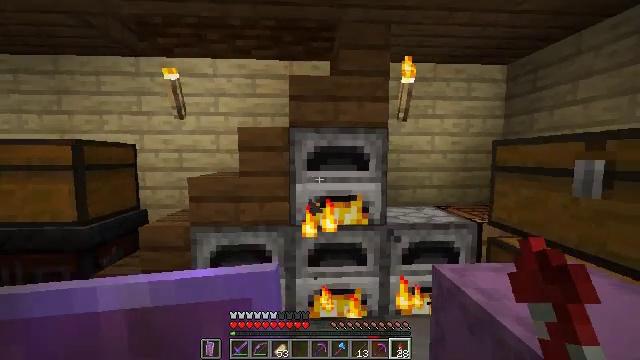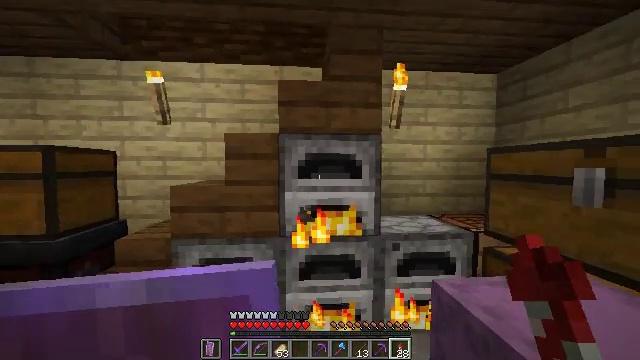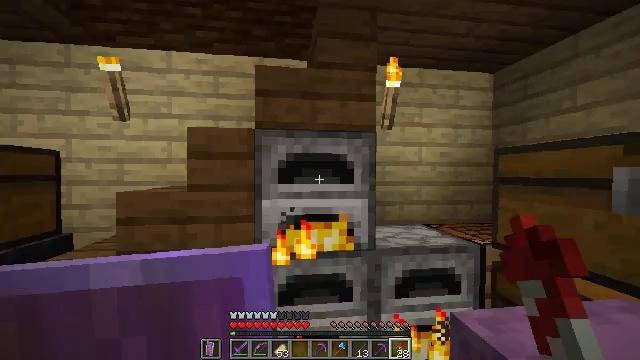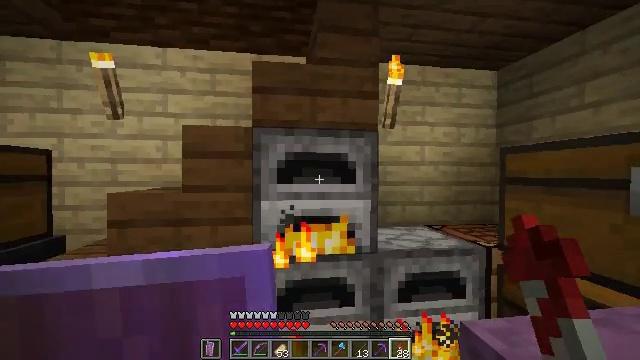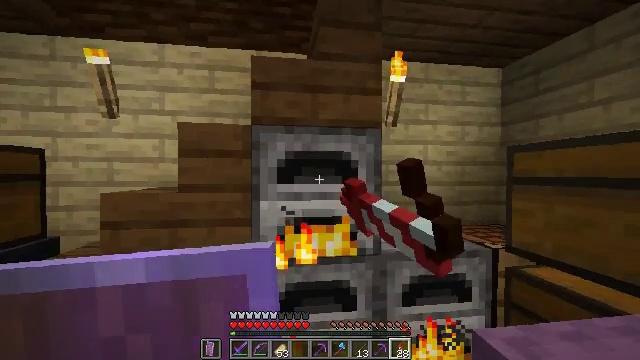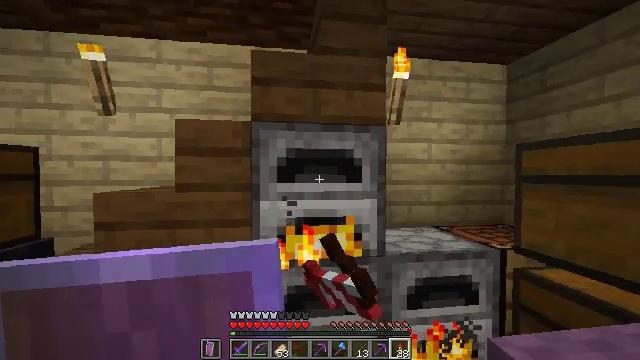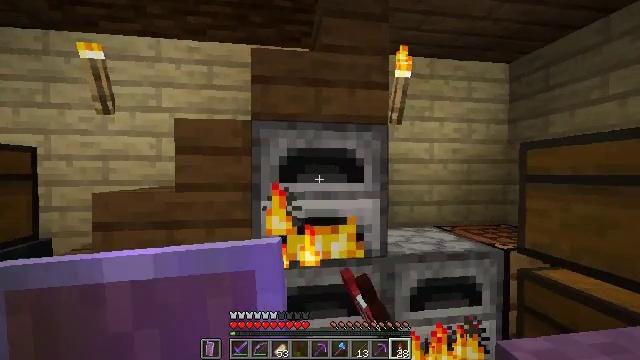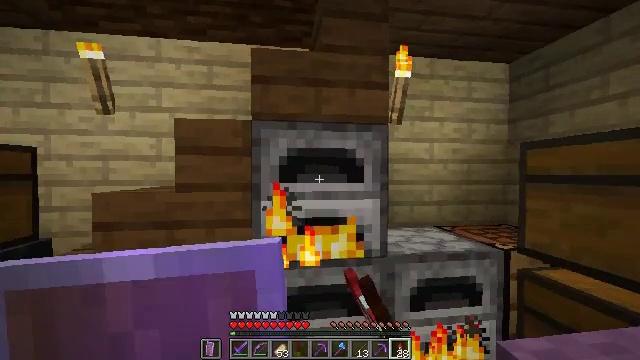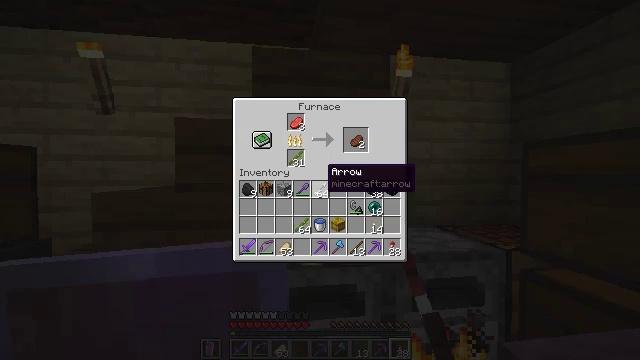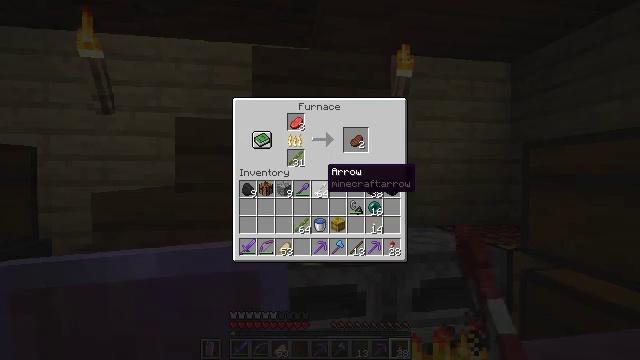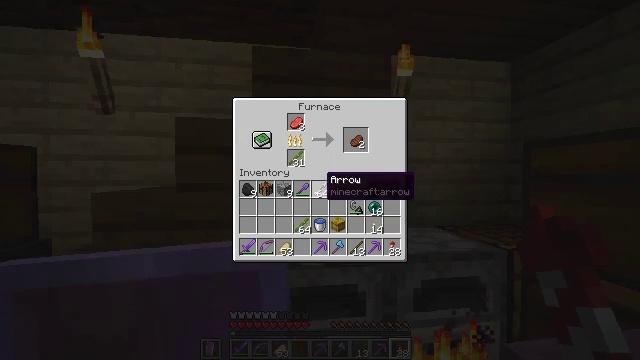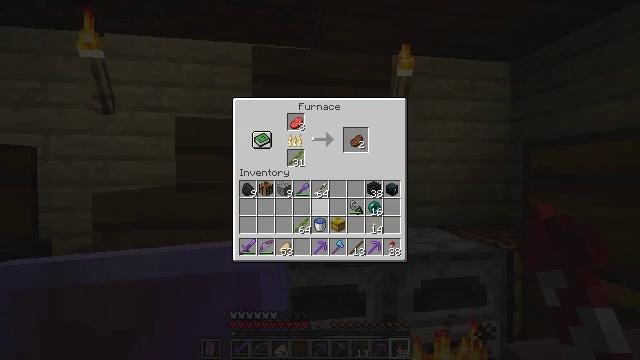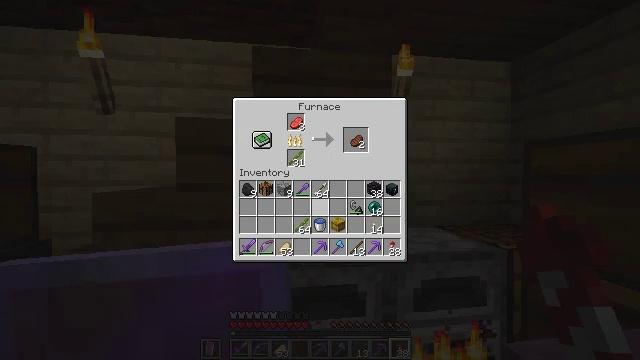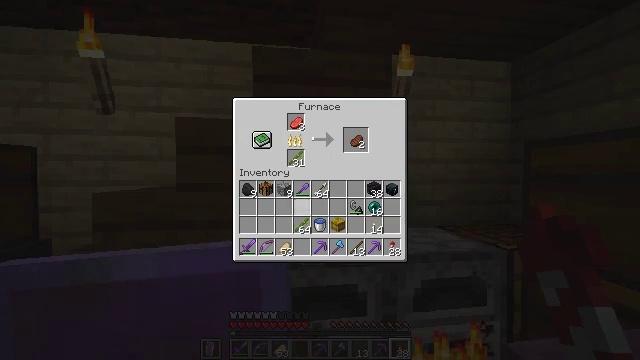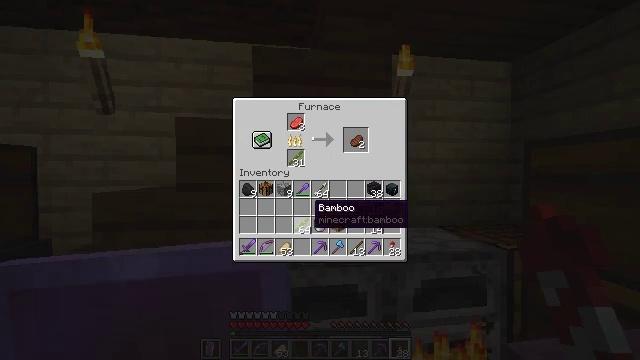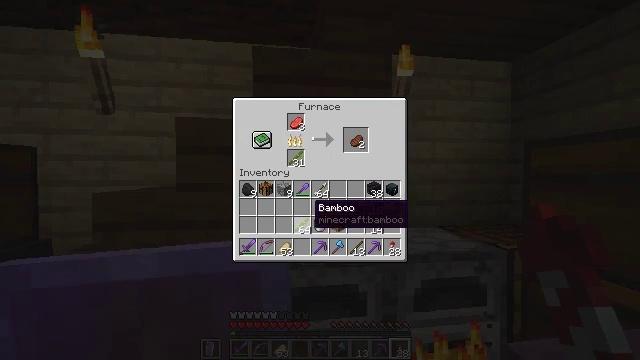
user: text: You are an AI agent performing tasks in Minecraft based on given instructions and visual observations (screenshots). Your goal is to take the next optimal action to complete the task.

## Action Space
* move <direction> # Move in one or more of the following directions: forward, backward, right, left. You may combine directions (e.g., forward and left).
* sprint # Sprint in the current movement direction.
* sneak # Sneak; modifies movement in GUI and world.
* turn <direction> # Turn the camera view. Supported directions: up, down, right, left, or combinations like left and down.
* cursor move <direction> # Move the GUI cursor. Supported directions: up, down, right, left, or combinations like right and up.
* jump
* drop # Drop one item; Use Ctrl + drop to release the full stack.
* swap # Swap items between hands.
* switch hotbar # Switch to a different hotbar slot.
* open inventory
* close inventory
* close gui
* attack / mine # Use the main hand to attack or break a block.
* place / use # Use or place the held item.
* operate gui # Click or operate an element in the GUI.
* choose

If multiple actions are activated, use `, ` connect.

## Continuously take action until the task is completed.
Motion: motion action
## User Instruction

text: Mine the white shulker box.
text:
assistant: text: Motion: move forward, turn right and up
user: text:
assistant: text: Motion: move forward, turn right and up
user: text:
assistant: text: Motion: use / place
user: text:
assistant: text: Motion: use / place
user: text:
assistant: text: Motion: use / place
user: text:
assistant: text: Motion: no_op
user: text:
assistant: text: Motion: no_op
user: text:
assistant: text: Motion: no_op
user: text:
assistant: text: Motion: no_op
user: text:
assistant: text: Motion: turn down
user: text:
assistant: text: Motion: turn down
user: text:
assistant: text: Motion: no_op
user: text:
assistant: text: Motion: no_op
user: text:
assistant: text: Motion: no_op
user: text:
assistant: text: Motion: no_op
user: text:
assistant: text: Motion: sneak
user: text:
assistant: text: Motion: sneak
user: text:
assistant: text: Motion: sneak
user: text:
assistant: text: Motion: sneak
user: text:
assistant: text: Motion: sneak, attack / mine
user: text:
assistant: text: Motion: sneak, attack / mine
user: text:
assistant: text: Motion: sneak, attack / mine
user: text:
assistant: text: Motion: sneak, attack / mine
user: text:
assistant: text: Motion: sneak
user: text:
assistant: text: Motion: sneak
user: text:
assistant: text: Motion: sneak
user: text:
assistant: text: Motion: sneak
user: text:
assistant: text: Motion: sneak
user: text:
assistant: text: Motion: no_op
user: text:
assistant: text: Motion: no_op